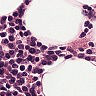
Metastatic tissue present: no